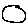
Label: moon